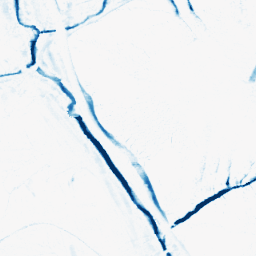
Category: morphological
Decomposition family: morphological_ellipse
Decomposition parameters: operation: closing
width: 5
height: 10
Upsampling method: bilinear
Upsampling parameters: scale: 8
Upsampling scale: 8